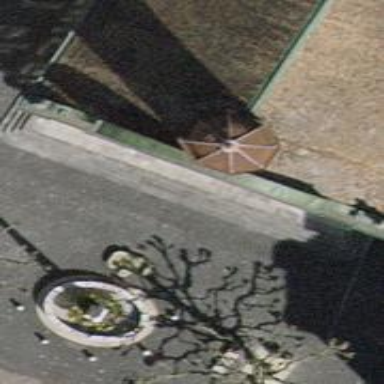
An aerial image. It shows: Drinking water fountain.